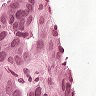
Metastatic tissue present: yes